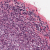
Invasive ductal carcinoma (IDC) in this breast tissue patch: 0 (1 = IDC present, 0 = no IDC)